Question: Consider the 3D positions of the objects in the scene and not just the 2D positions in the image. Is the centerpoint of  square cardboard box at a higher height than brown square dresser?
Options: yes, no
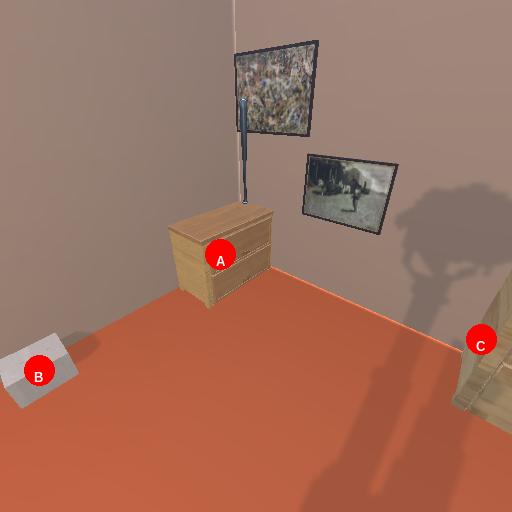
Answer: yes